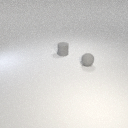
small gray rubber cylinder behind small gray rubber sphere